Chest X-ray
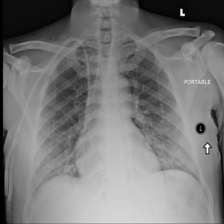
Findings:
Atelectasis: negative
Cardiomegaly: negative
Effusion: negative
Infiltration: positive
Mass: negative
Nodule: negative
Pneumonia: negative
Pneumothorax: negative
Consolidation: negative
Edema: negative
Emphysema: negative
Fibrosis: negative
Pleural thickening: positive
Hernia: negative